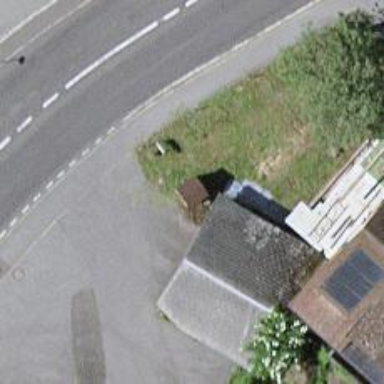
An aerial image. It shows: Farm shop.